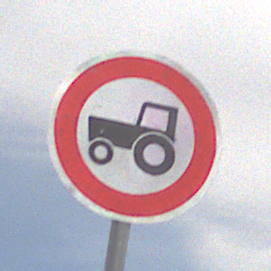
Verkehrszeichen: VerbotKraftfahrzeugeZuegeNichtSchneller25
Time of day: Midday
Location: Outdoor (Nature)
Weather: PartlyCloudy
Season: NotSpecified
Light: Natural